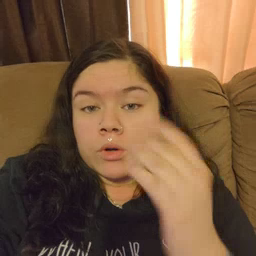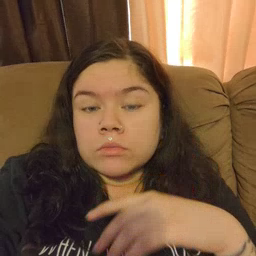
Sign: grandpa